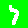
Digit: 7